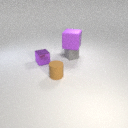
small purple metal cube to the left of small brown rubber cylinder